Field crop: maize
Growth stage: 1
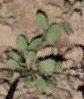
Species: convolvulus